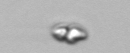
Label: Dinophyceae